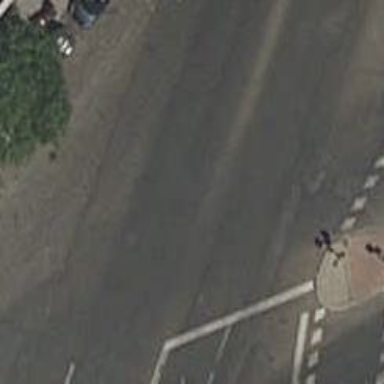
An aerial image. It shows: Road with traffic signals.